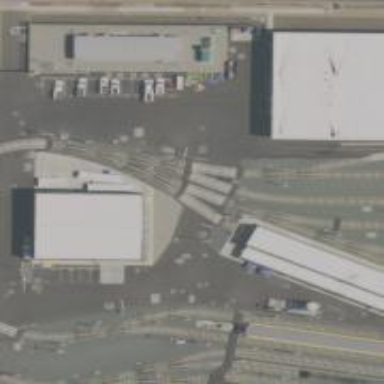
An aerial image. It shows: Light rail service yard with electrified contact lines.